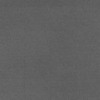
Label: dusty